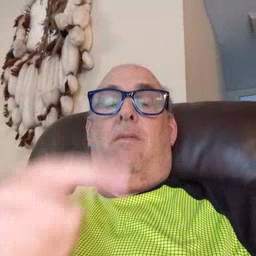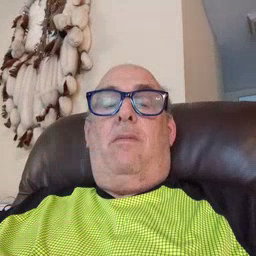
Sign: first